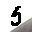
Label: 5